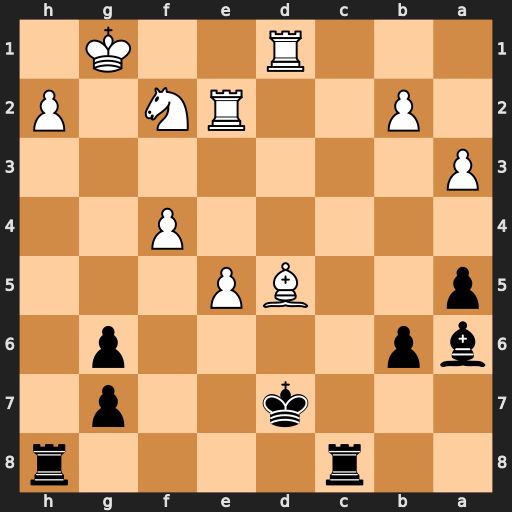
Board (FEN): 2r4r/3k2p1/bp4p1/p2BP3/5P2/P7/1P2RN1P/3R2K1
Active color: b
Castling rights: -
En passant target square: -
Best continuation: Bxe2 Rd2 Rc1+